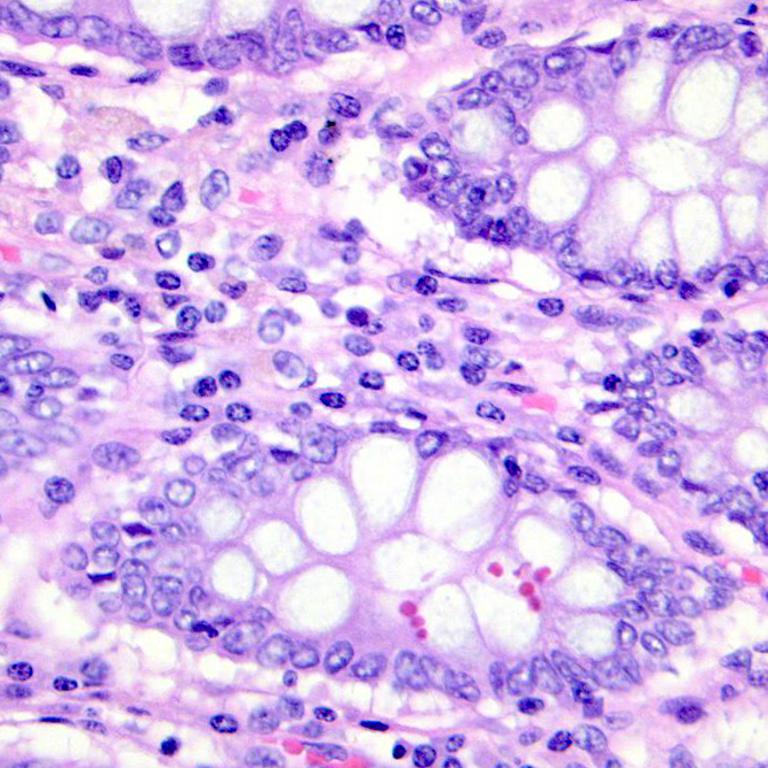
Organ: colon
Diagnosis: benign